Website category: auto
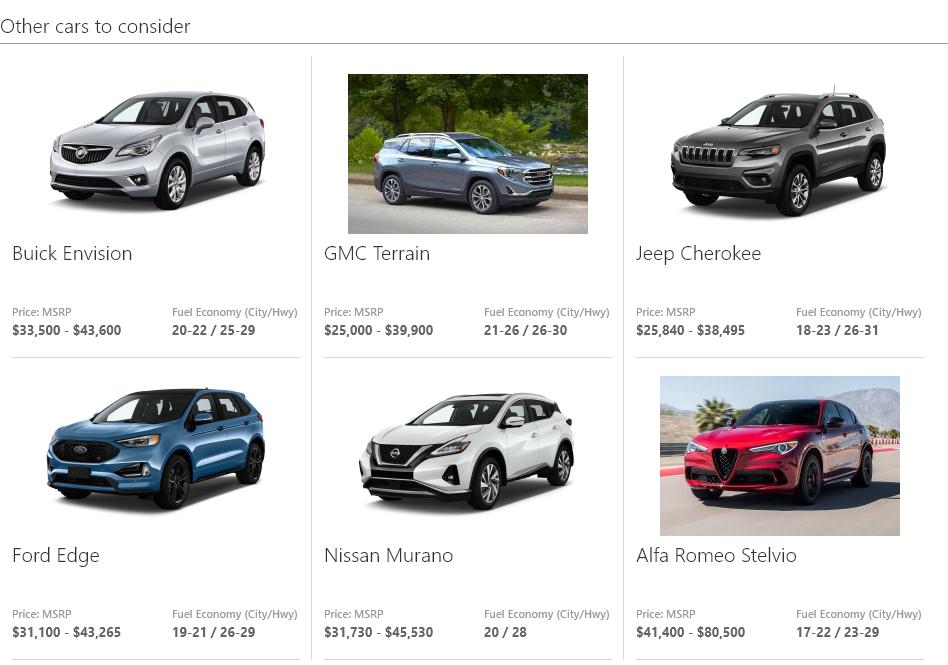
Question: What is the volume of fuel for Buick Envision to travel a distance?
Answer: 20-22 / 25-29

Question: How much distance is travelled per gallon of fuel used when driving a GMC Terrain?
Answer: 21-26 / 26-30

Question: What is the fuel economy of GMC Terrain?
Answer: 21-26 / 26-30

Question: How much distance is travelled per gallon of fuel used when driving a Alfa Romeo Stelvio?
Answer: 17-22 / 23-29

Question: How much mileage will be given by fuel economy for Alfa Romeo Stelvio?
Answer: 17-22 / 23-29

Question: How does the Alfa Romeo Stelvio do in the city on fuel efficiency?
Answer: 17-22

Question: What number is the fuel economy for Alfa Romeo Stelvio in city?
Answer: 17-22

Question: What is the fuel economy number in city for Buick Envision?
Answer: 20-22

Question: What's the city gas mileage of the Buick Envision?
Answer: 20-22

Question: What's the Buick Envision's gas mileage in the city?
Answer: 20-22

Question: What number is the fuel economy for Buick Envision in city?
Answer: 20-22

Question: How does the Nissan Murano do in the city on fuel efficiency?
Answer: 20

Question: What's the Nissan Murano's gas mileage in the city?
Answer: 20

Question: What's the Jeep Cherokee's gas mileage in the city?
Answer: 18-23

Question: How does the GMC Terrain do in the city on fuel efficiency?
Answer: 21-26

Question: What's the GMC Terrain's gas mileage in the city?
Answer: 21-26

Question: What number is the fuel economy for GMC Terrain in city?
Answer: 21-26

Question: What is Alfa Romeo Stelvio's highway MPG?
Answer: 23-29

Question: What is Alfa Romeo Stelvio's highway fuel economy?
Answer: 23-29

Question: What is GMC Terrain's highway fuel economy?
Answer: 26-30

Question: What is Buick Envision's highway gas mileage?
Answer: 25-29

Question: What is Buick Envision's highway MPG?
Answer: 25-29

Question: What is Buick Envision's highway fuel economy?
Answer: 25-29

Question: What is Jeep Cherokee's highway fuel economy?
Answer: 26-31

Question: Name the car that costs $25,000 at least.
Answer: GMC Terrain

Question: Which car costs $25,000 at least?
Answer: GMC Terrain

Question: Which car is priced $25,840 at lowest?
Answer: Jeep Cherokee

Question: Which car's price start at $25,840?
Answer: Jeep Cherokee

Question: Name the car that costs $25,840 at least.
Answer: Jeep Cherokee

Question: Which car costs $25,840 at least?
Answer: Jeep Cherokee

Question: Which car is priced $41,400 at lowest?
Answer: Alfa Romeo Stelvio

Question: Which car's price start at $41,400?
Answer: Alfa Romeo Stelvio

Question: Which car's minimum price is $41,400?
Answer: Alfa Romeo Stelvio

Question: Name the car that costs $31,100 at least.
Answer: Ford Edge

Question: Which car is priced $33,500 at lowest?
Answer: Buick Envision

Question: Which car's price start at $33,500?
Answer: Buick Envision

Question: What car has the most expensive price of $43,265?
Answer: Ford Edge

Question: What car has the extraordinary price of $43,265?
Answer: Ford Edge

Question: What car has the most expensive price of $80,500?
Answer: Alfa Romeo Stelvio

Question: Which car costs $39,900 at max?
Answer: GMC Terrain

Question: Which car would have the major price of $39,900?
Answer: GMC Terrain

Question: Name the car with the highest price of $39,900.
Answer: GMC Terrain

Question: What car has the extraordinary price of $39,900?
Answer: GMC Terrain

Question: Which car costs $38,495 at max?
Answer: Jeep Cherokee

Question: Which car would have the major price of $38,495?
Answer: Jeep Cherokee

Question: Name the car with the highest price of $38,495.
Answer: Jeep Cherokee

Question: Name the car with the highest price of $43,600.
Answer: Buick Envision

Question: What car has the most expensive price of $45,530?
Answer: Nissan Murano

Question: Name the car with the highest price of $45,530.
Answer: Nissan Murano

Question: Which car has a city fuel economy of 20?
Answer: Nissan Murano

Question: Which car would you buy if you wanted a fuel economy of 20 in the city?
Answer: Nissan Murano

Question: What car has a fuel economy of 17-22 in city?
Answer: Alfa Romeo Stelvio

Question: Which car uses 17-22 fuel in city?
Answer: Alfa Romeo Stelvio

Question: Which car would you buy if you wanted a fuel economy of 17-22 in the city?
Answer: Alfa Romeo Stelvio

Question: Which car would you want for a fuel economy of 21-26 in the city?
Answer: GMC Terrain

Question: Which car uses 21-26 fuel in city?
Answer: GMC Terrain

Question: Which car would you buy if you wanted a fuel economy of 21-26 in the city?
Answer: GMC Terrain

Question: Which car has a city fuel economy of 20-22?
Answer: Buick Envision

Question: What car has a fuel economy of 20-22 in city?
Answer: Buick Envision

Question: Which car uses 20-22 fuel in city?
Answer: Buick Envision

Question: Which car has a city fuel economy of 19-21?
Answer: Ford Edge

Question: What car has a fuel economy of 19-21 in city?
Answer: Ford Edge

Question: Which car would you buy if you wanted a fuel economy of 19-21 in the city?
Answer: Ford Edge

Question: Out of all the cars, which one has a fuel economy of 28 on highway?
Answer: Nissan Murano